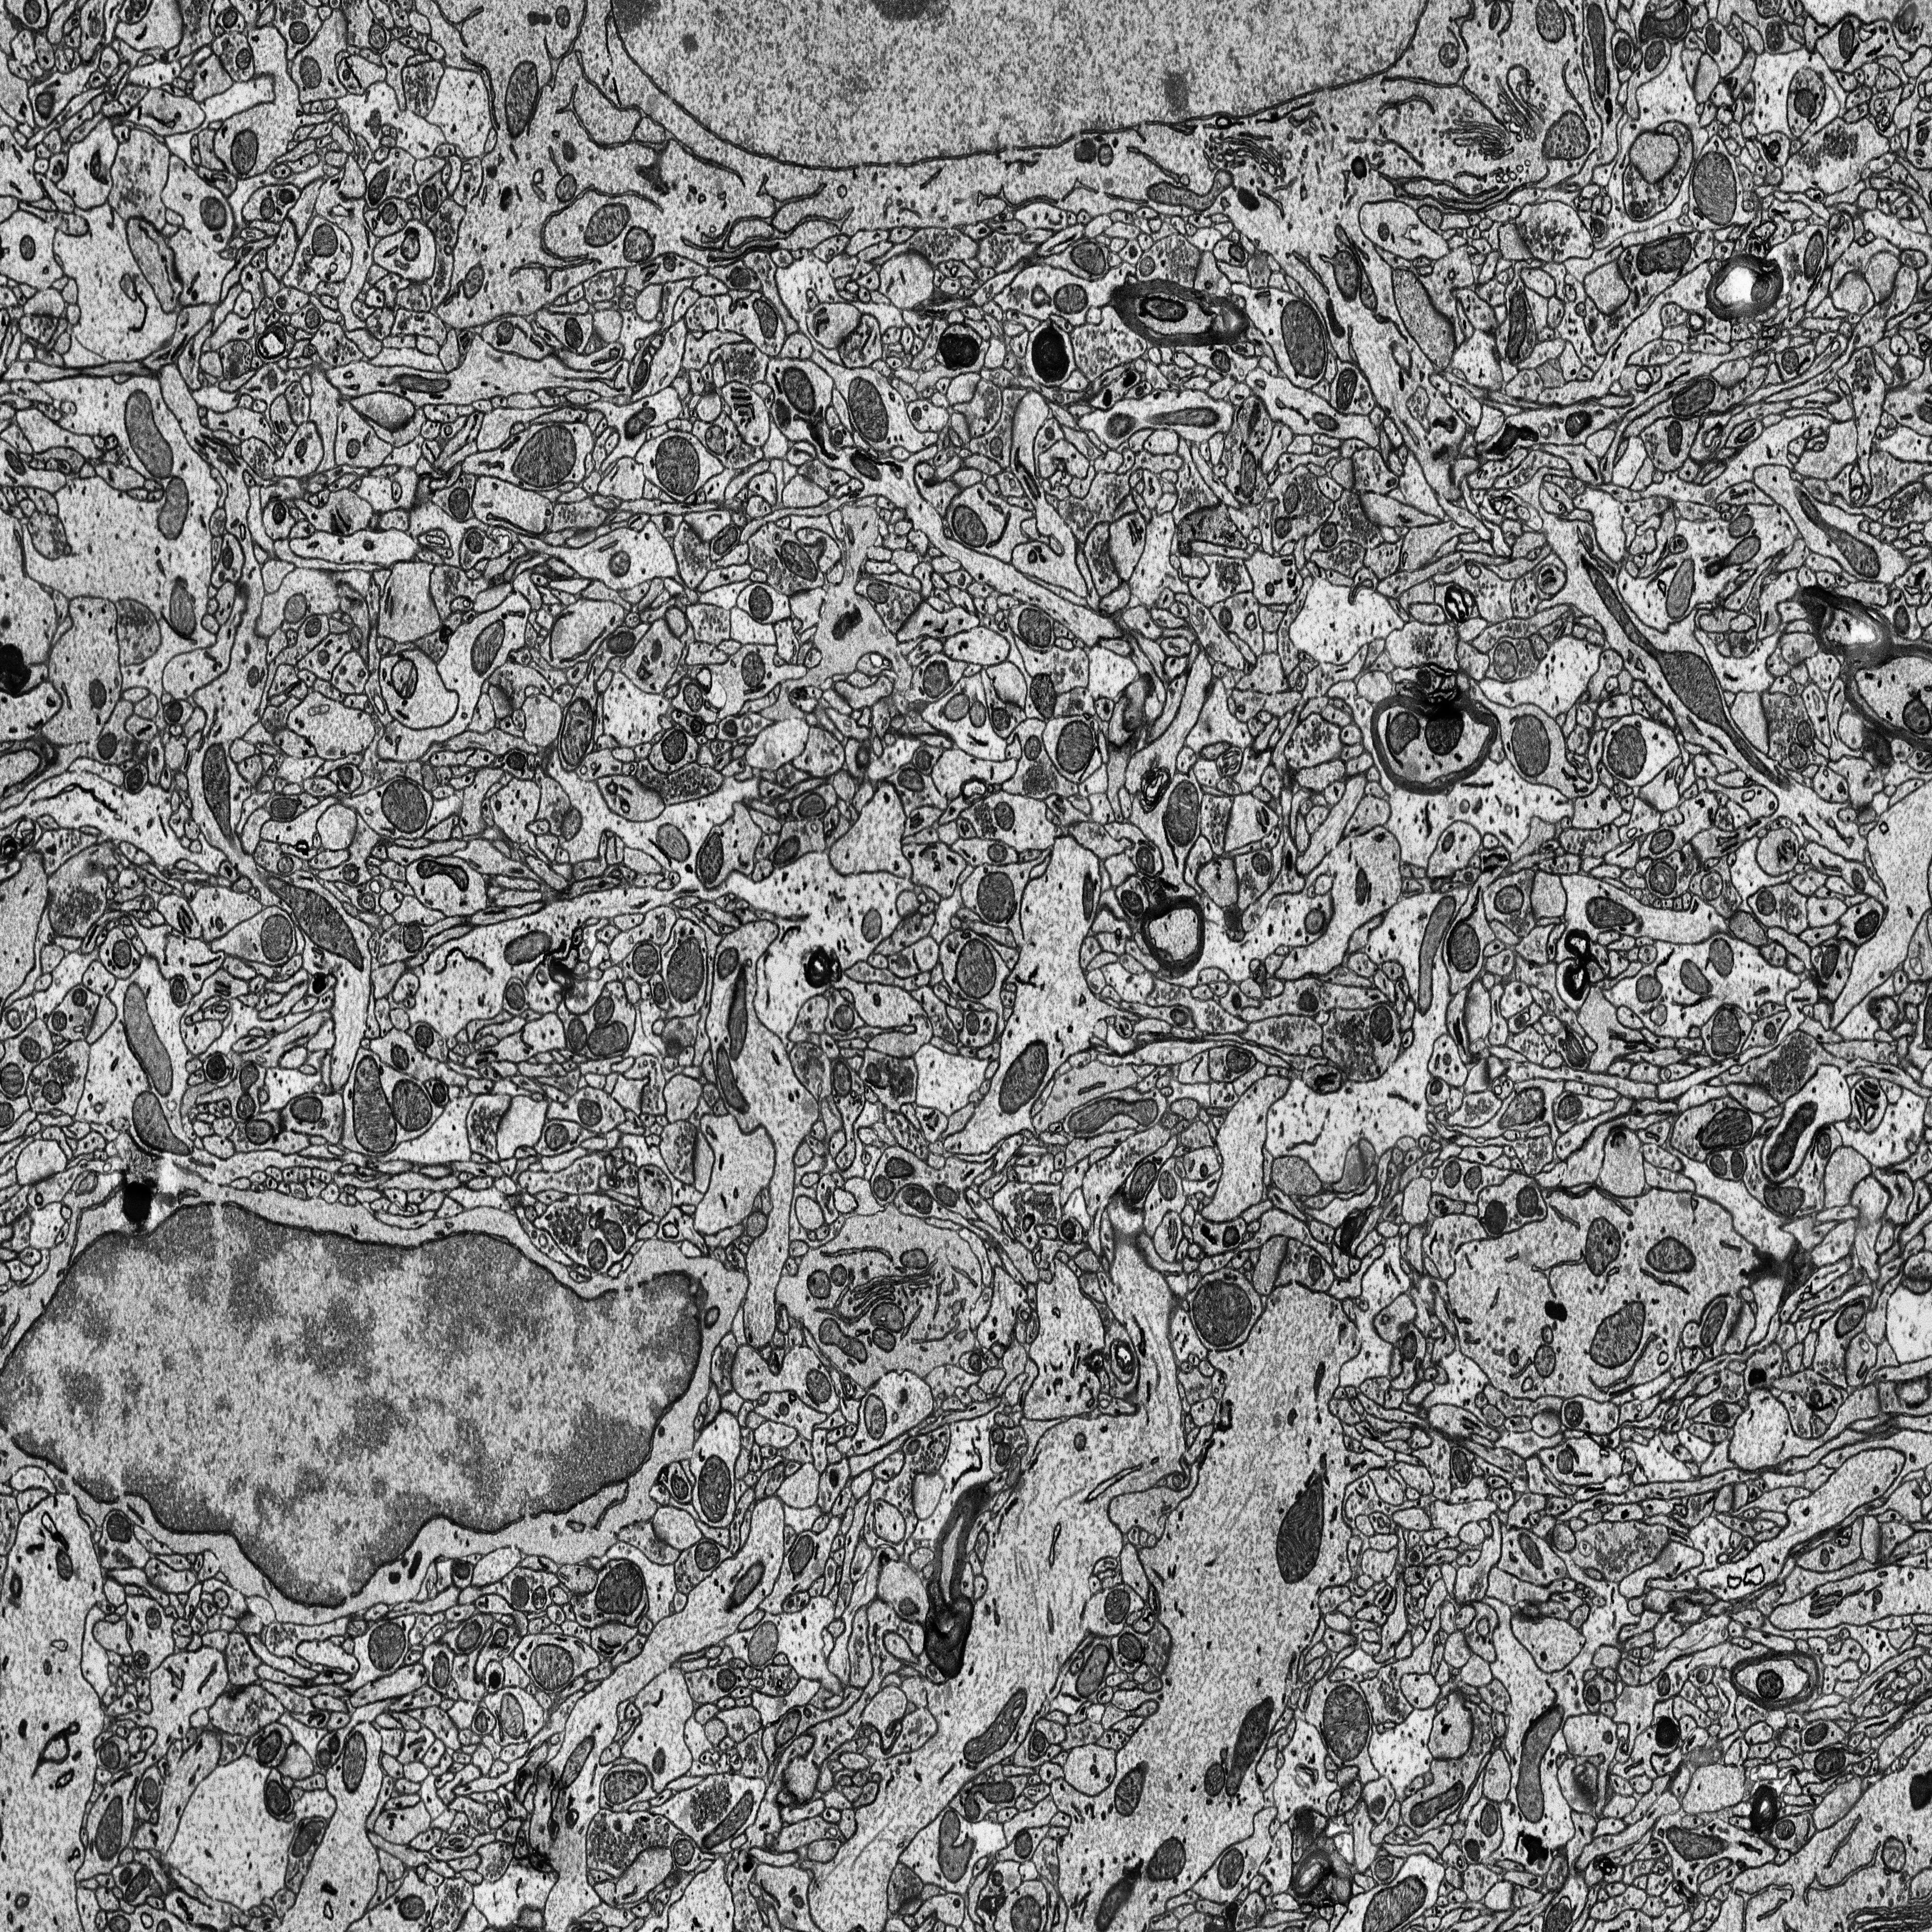
Electron microscopy slice of rat cortex tissue
Slice depth (z): 33
Mitochondria instances in slice: 379